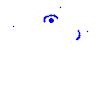
Particle: pion